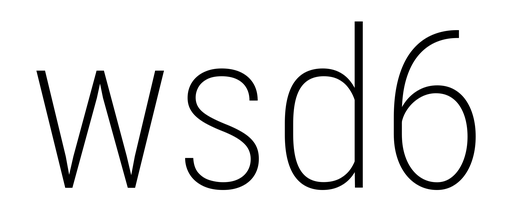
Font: Roboto_Condensed_ExtraLight